Question: I am currently going through the book "Hands-On machine learning... " by Aurelion Geron. However, I am getting the following error message: (it is somewhat cumbersome to reproduce because the following two CSV downloads are required: <URL>.
:
> File "C:\Users\xxx\Miniconda3\lib\site-packages\pandas\core\frame.py",
line 4548, in set_index
raise KeyError(f"None of {missing} are in the columns")KeyError: "None of ['Country'] are in the columns"
The code:
'''
import matplotlib.pyplot as plt
import numpy as np
import pandas as pd
import sklearn.linear_model
oecd_bli = pd.read_csv("BLI_24092020220751169.csv", thousands =',')
gdp_per_capita = pd.read_csv("gdp_per_capita.csv", thousands =',', delimiter ='\t', encoding =' latin1', na_values="n/a")
def prepare_country_stats(oecd_bli, gdp_per_capita):
oecd_bli = oecd_bli[oecd_bli["INEQUALITY"]=="TOT"]
oecd_bli = oecd_bli.pivot(index="Country", columns="Indicator", values="Value")
gdp_per_capita.rename(columns={"2015":"GDP per capita"}, inplace=True)
gdp_per_capita.set_index("Country", inplace=True)
full_country_stats = pd.merge(left=oecd_bli, right=gdp_per_capita,
left_index=True, right_index=True)
full_country_stats.sort_values(by="GDP per capita", inplace=True)
remove_indices = [0, 1, 6, 8, 33, 34, 35]
keep_indices = list(set(range(36)) - set(remove_indices))
return full_country_stats[["GDP per capita", 'Life satisfaction']].iloc[keep_indices]
country_stats = prepare_country_stats(oecd_bli, gdp_per_capita)
X = np.c_[country_stats["GDP per capita"]]
y = np.c_[country_stats["Life satisfaction"]]
# Visualize the data
country_stats.plot( kind ='scatter', X ="GDP per capita", y ='Life satisfaction')
plt.show()
# Select a linear model
model = sklearn.linear_model.LinearRegression()
# Train the model
model.fit(X, y)
# Make a prediction for Cyprus
X_new = [[22587]]
# Cyprus's GDP per capita
print( model.predict(X_new))
'''
However, already in the function I get stuck. The error seems to be related to the 'set_index' command, which I thought was a very reliable function. Of course, in my CSV file the 'Country' column is present.
Here is a screenshot of the 'gdp_per_capita' CSV.

If anyone takes the time to reproduce, it would be highly appreciated.
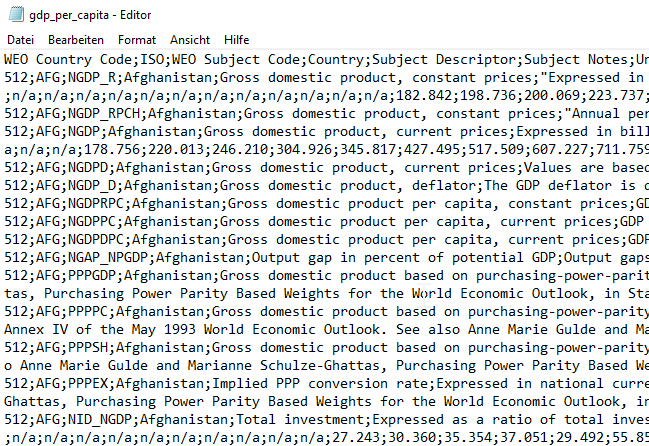
Answer: Couple of changes required in your code:
Change this line:
'''
gdp_per_capita = pd.read_csv("gdp_per_capita.csv", thousands =',', delimiter =' ', encoding =' latin1', na_values="n/a")
'''
to this (remove the 'encoding='latin1''):
'''
gdp_per_capita = pd.read_csv("gdp_per_capita.csv", thousands =',', delimiter =' ', na_values="n/a")
'''
And change this:
'''
country_stats.plot(kind='scatter', X="GDP per capita", y='Life satisfaction')
'''
To this (Capital X to x):
'''
country_stats.plot(kind='scatter', x="GDP per capita", y='Life satisfaction')
'''
I was able to get a scatter plot after these 2 changes:
<URL>